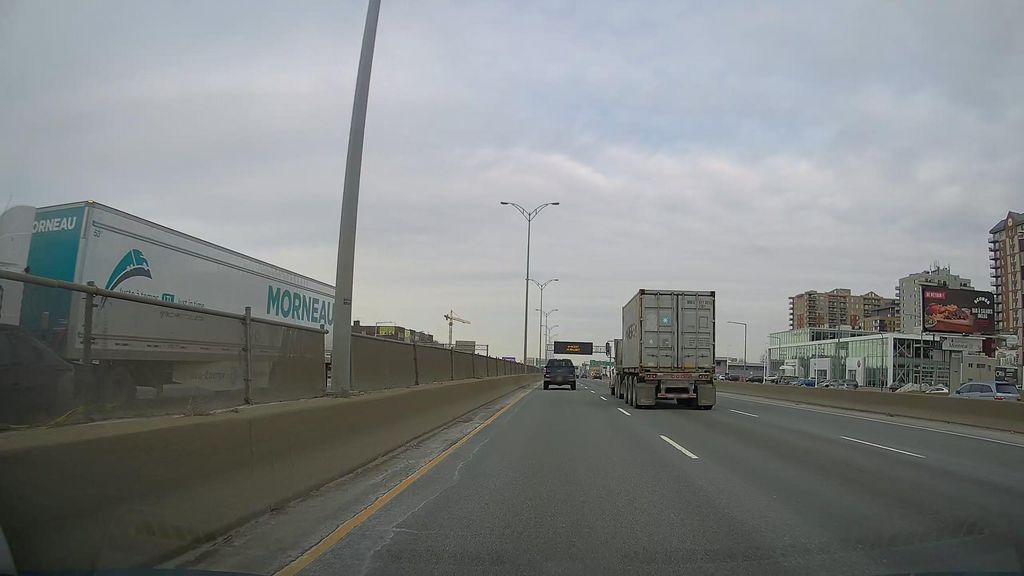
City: montreal